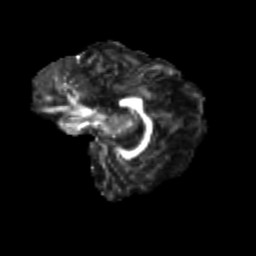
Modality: FA
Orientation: sagittal
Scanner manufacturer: siemens
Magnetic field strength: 3 T
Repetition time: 9.2 s
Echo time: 0.084 s